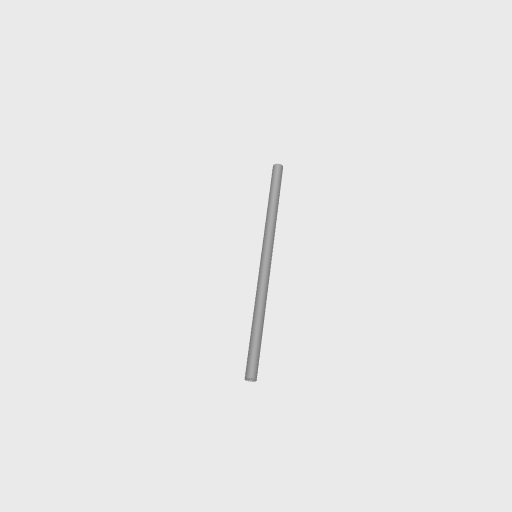
Part: AluminumLeadScrewTube